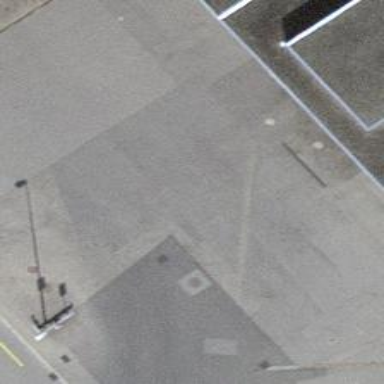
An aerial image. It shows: Public transport stop position.